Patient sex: M
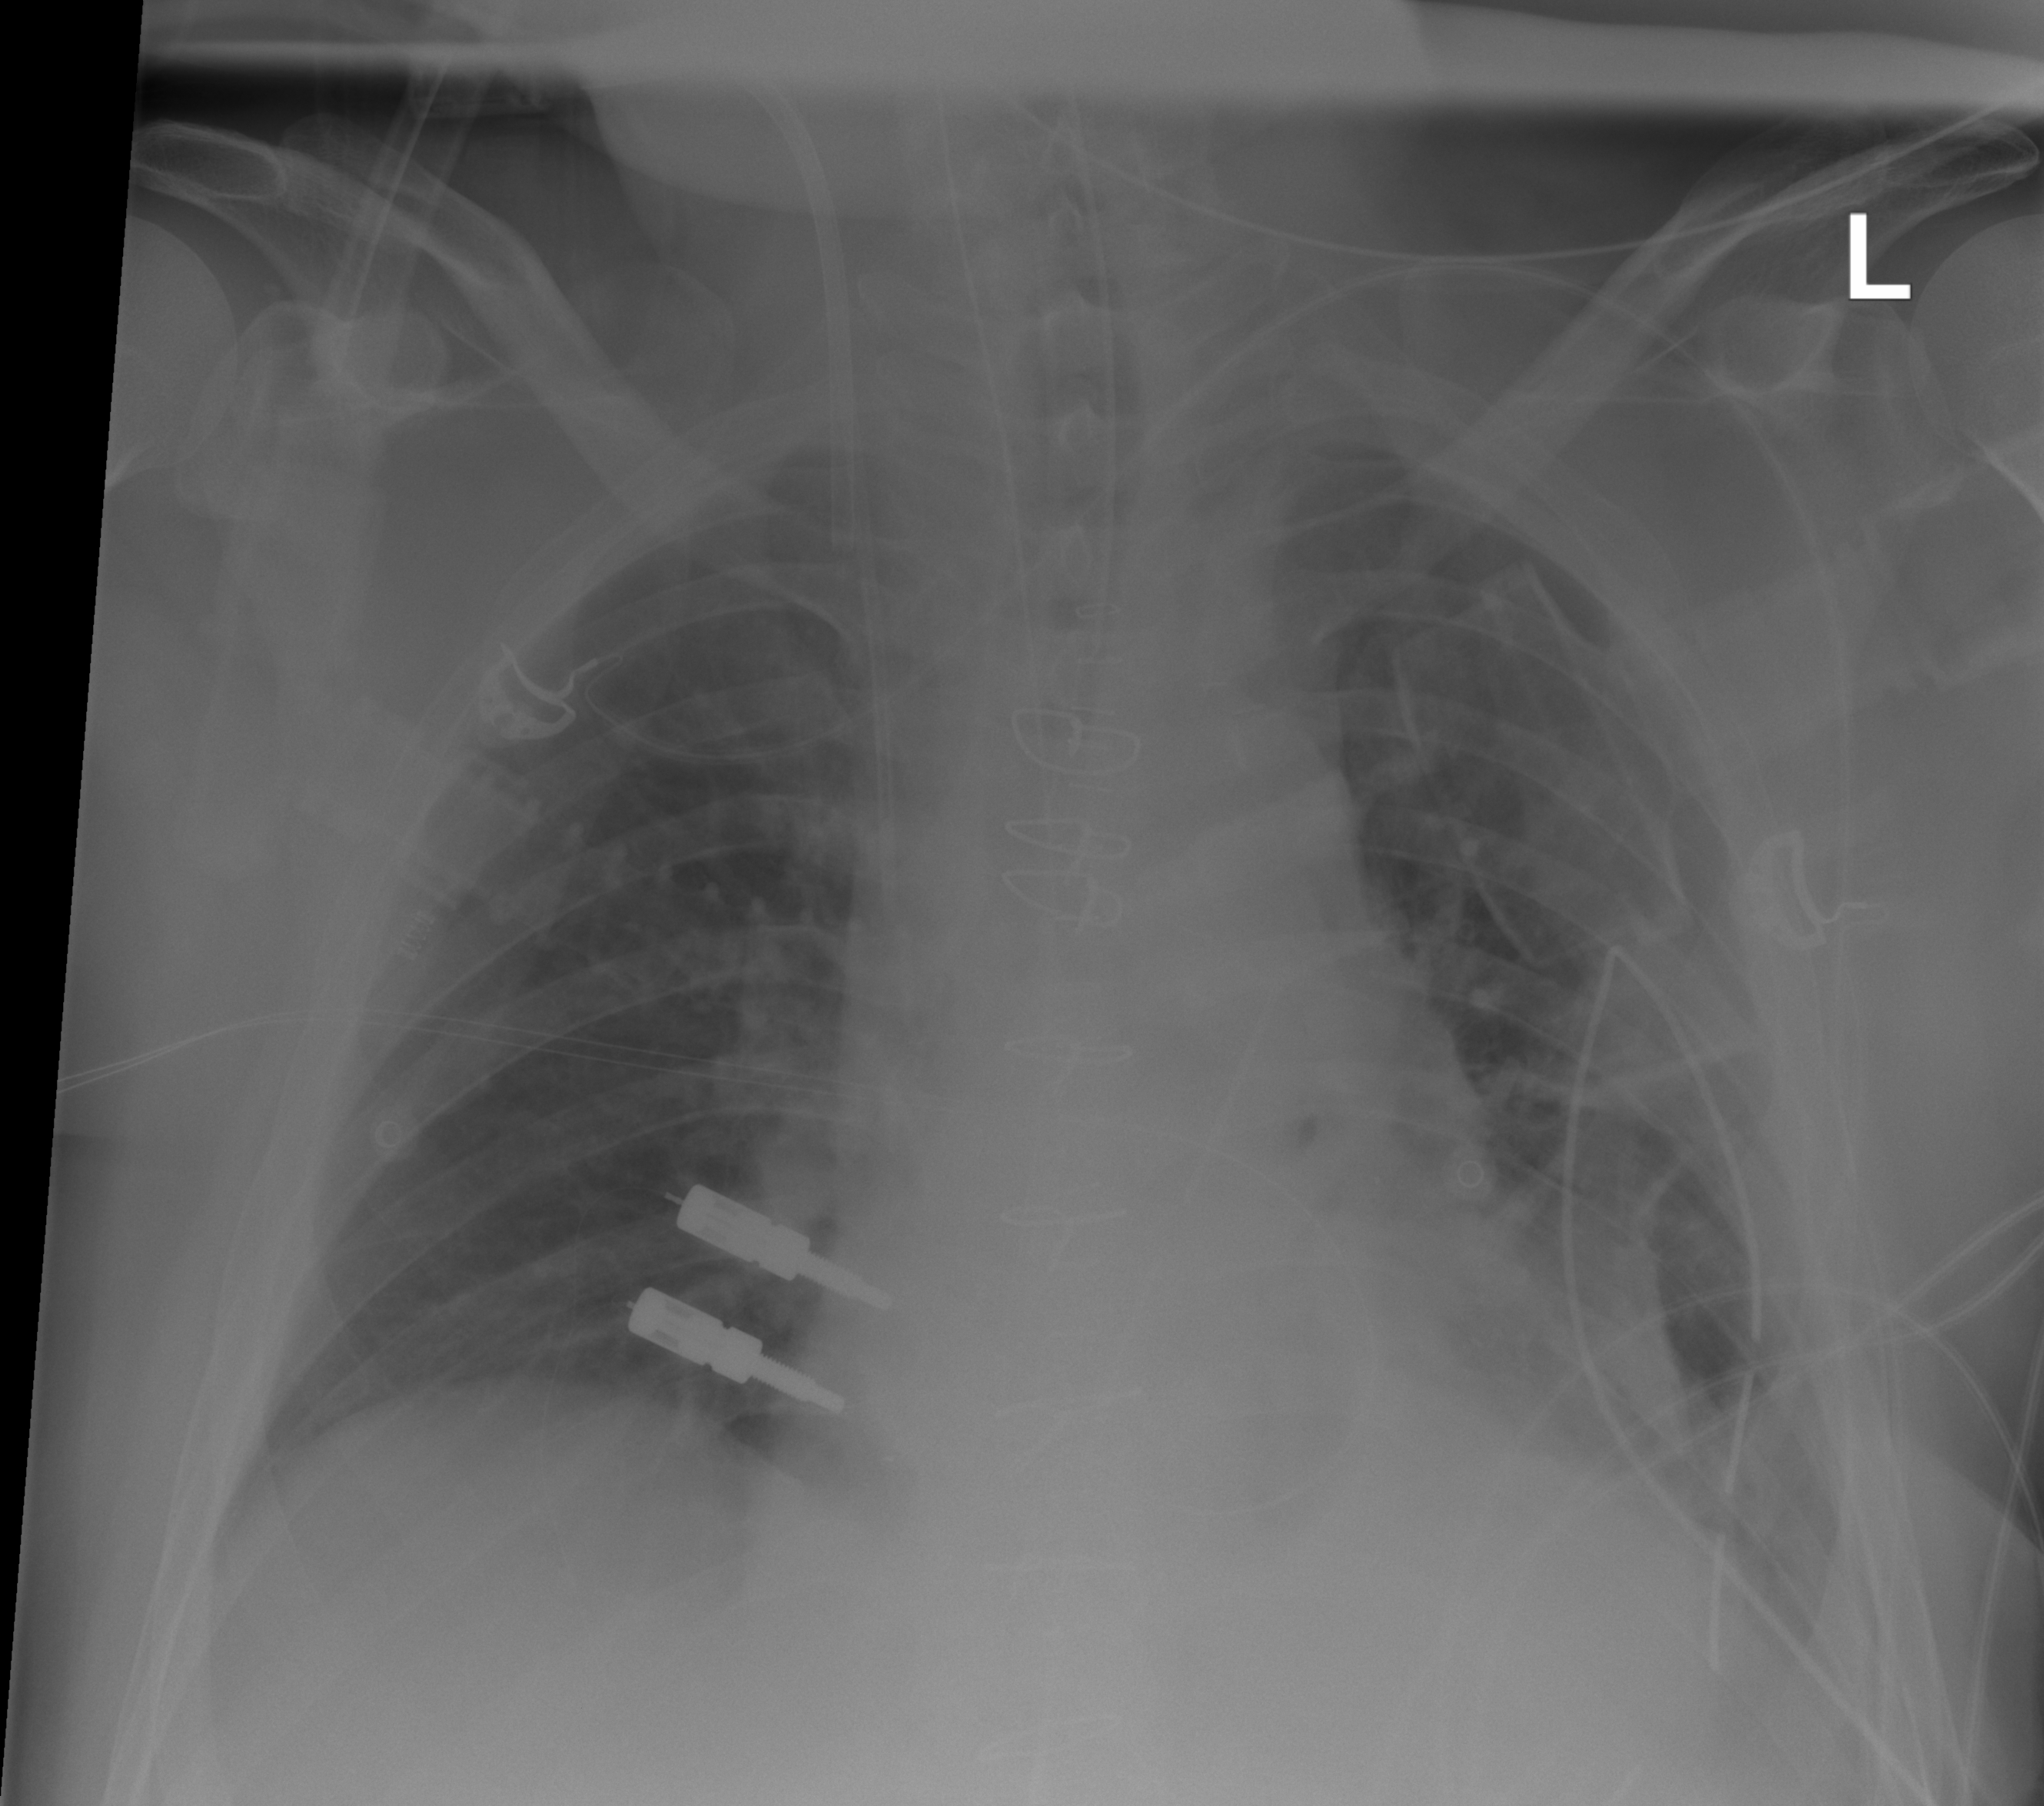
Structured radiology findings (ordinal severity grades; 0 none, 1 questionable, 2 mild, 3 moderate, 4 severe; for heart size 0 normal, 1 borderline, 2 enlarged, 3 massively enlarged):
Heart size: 2
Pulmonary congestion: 0
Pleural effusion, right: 0
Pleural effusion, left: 2
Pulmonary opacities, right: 0
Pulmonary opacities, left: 0
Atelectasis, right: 0
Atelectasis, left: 2